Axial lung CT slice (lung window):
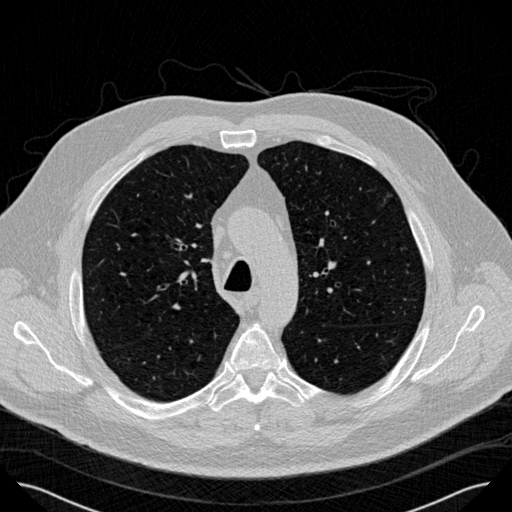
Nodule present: no